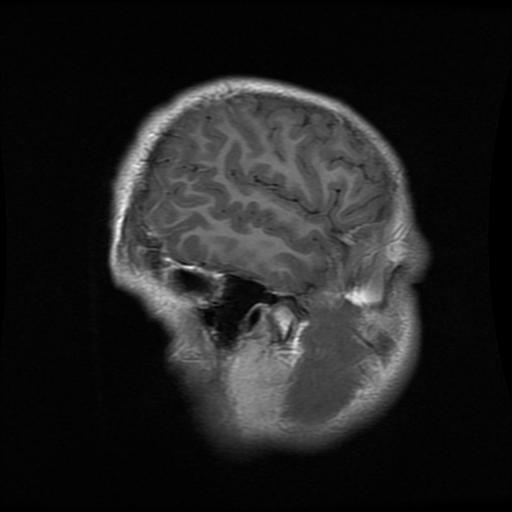
Label: glioma